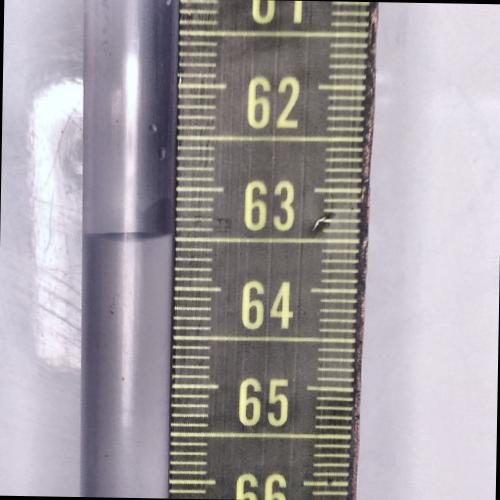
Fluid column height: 63.5 cm